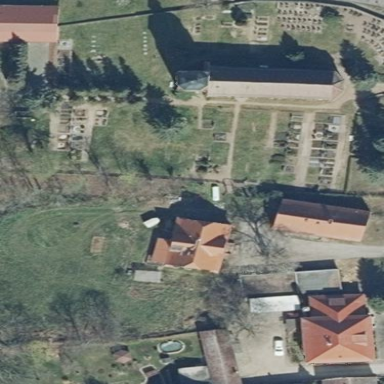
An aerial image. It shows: Cemetery.